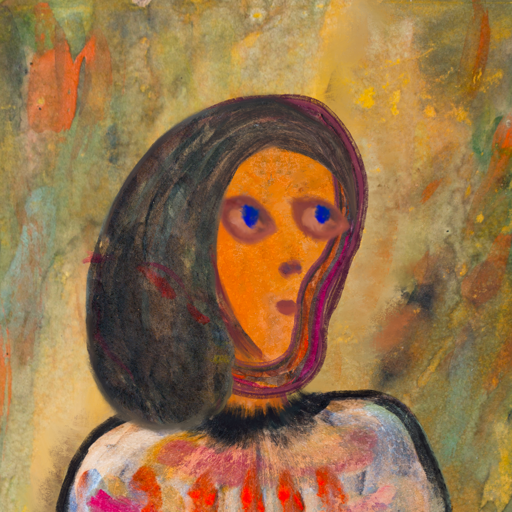
Background: Comrade, Head And Neck Side: Hypocrite_w_Hair, Face Side: Mother_And_Son_Mother, Bust: Childish, Hair Side: Gypsy_Mother, Head Accessory: Blank, Second Necklace: Blank, Necklace: Blank, Baby: Blank